Question: What is the value of the measurement in the image?
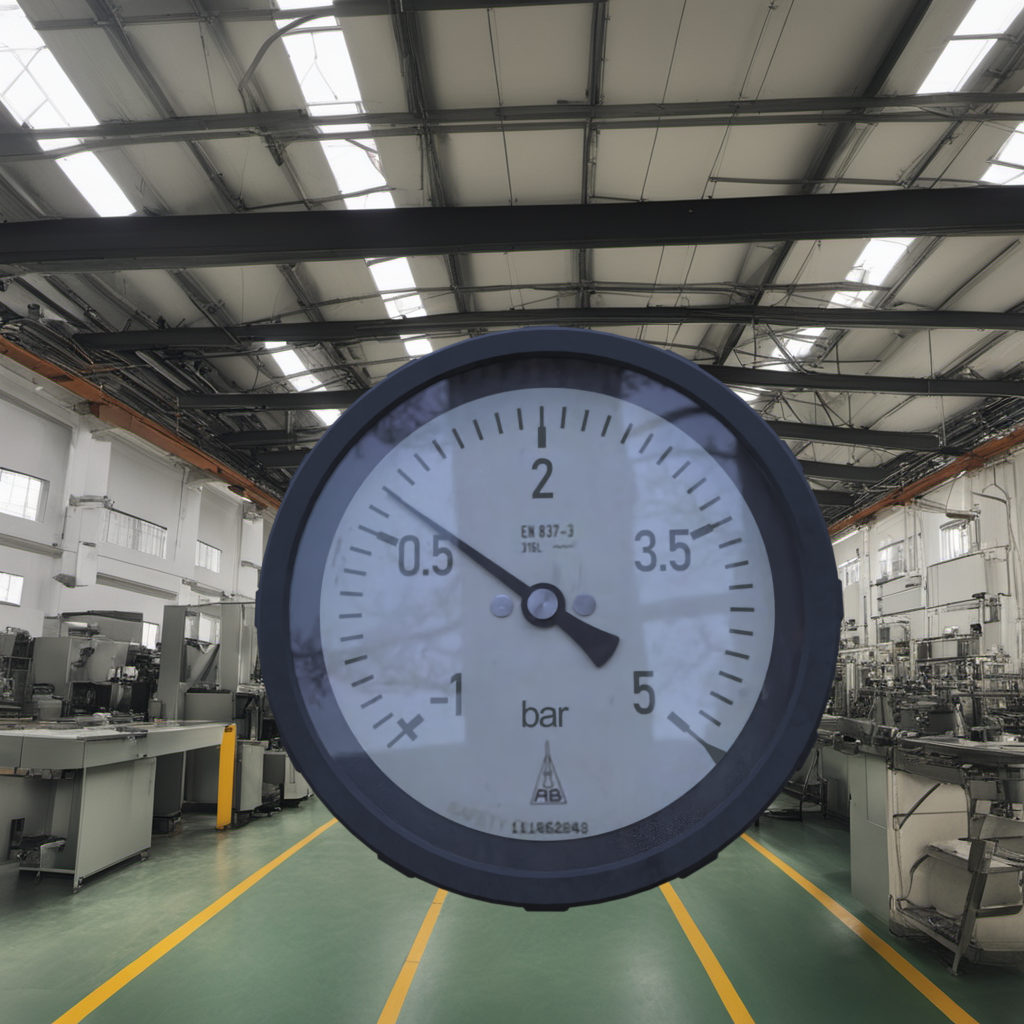
Answer: The result is 0.78
Question: What is the range of this measurement?
Answer: The range is from -1 to 5
Question: What is the minimum and maximum reading range of this measurement?
Answer: The minimum value is -1 and the maximum value is 5